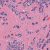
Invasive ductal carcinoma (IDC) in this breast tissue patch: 1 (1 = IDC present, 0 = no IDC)